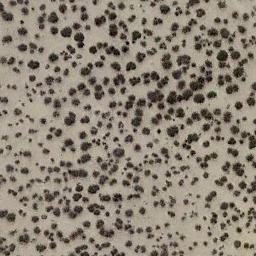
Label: chaparral